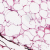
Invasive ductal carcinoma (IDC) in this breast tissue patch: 0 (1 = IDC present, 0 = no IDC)